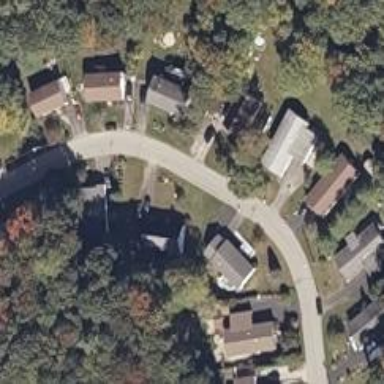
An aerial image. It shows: Smooth asphalt road in residential area.